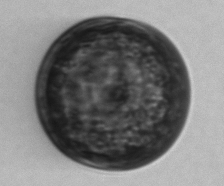
Label: Coscinodiscus